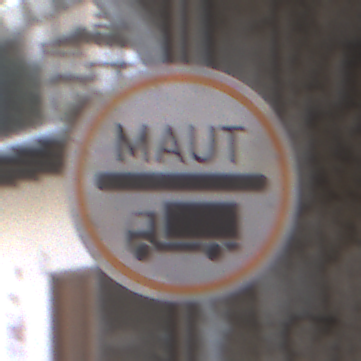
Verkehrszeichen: Mautpflicht
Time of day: Midday
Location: Outdoor (Urban)
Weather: PartlyCloudy
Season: NotSpecified
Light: Natural